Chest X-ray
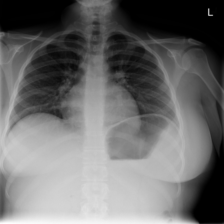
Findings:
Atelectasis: negative
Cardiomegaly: negative
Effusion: negative
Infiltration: negative
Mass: negative
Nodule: negative
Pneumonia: negative
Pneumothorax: negative
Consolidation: negative
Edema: negative
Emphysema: negative
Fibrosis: negative
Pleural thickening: negative
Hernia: negative